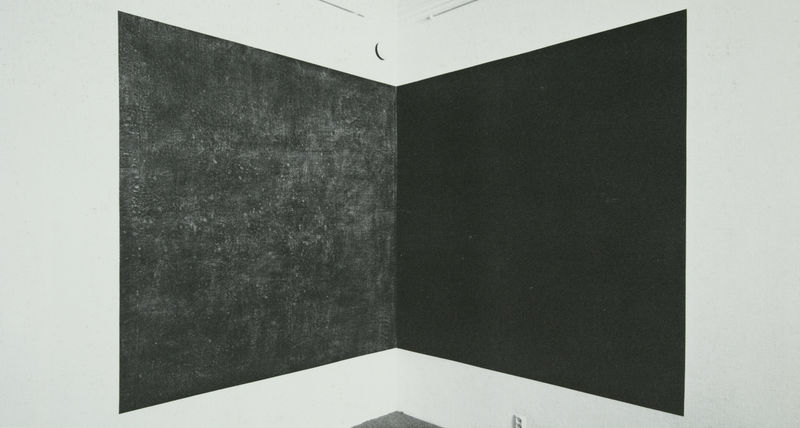
Titel: Installation William Aronowitsch Gallery, Stockholm - Two adjacent squares meeting in a corner, one black, one grey
Künstler: Sol Lewitt
Schlagwörter: schatten, weiß, grau, hell, lampe, licht, raum, schwarz, wand, boden, decke, drei, ecke, zwei, fußboden, abstrakt, fläche, modern, scheinwerfer, platte, monumental, foto, fotografie, rechtecke, wände, buch, rechteck, schweben, farbfläche, photo, ausstellung, quadrate, eiß, weissw, eck, platten, sol, wandbild, lewitt, quadrat, viereck, vierecke, knick, installation, winkel, rechter winkel, aufgeklappt, steckdose, steckdosen, sol lewitt, schwarzes quadrat